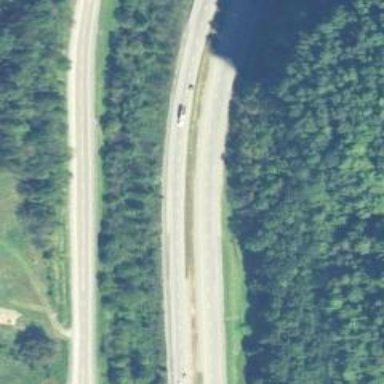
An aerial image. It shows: Motorway.